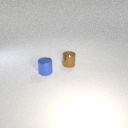
small brown metal cylinder to the right of small blue metal cylinder